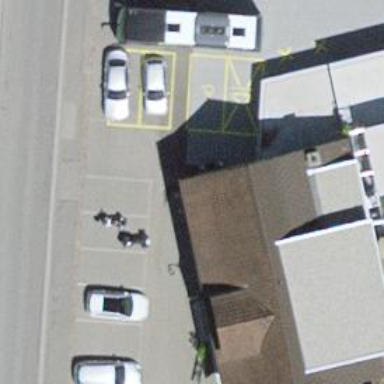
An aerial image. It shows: Charging station.